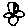
Label: flower